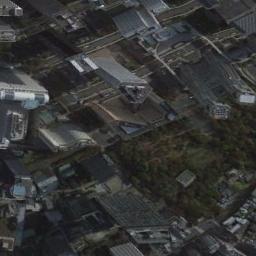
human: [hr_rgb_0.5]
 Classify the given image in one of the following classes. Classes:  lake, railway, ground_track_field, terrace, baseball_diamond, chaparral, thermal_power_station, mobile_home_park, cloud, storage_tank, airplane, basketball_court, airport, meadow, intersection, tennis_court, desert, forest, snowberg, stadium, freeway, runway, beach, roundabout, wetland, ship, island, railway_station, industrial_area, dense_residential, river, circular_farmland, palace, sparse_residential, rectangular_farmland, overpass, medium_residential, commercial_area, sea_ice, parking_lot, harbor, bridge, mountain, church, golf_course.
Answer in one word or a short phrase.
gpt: commercial_area